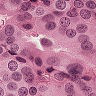
Metastatic tissue present: yes